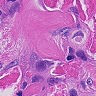
Metastatic tissue present: yes